Interaction volume radius: 10 \u00c5
Interaction volume height: 20 \u00c5
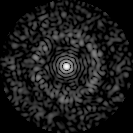
Disorder parameter: 0.8303